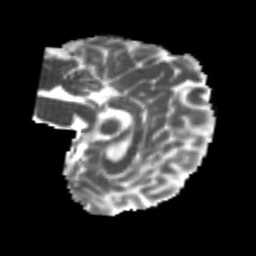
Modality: MD
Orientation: sagittal
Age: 23
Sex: female
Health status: healthy
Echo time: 0.074 s